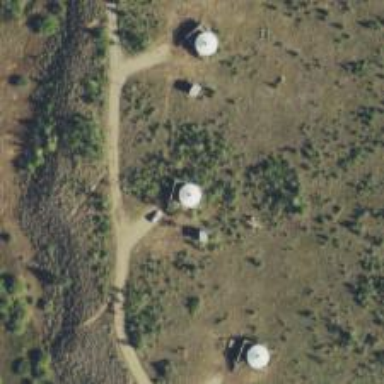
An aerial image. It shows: Traditional yurt building.